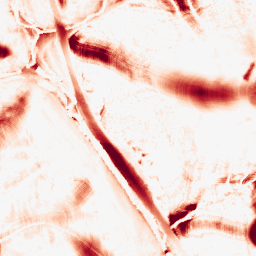
Category: morphological
Decomposition family: morphological_ellipse
Decomposition parameters: operation: opening
width: 50
height: 50
Upsampling method: quadratic
Upsampling parameters: scale: 4
Upsampling scale: 4